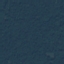
Land use / land cover: Forest